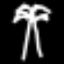
Label: palm tree